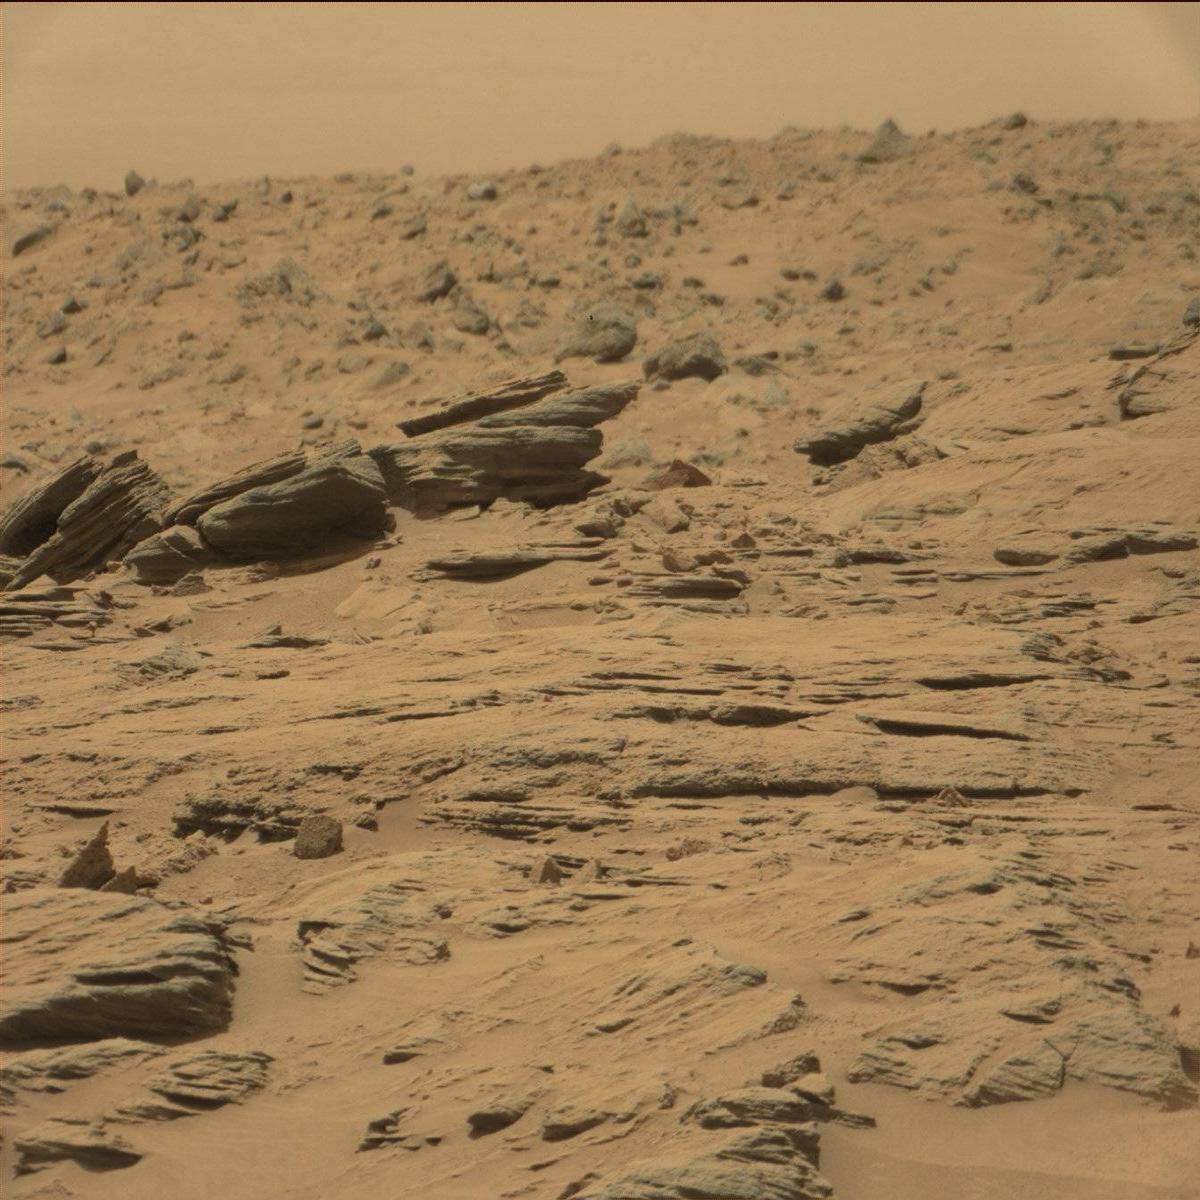
Terrain classes present: Bedrock, Ridge, Sand / Soil